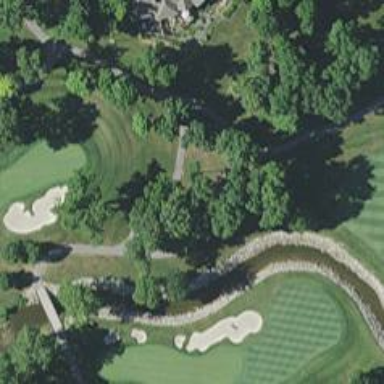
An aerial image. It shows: Path used for both walking and golf.